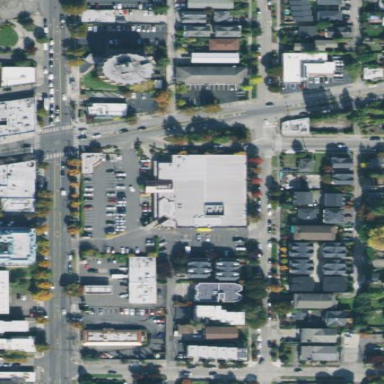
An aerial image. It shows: Retail area.